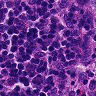
Metastatic tissue present: no